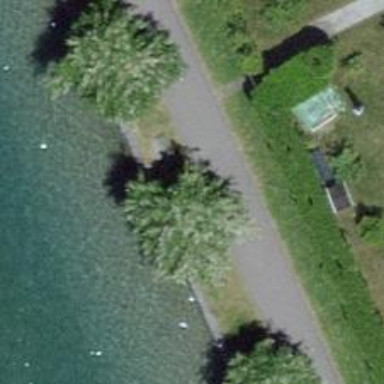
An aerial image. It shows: Bench.